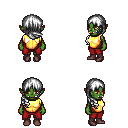
a pixel art fantasy rpg character, female body template, orc, green skin, gold chest armor, red pants, white right-swept hairstyle, maroon shoes, four views (front, back, left, right), 2x2 character sprite sheet, small pixel art, hard edges, no anti-aliasing